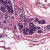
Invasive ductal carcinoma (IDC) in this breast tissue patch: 0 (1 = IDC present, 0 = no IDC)